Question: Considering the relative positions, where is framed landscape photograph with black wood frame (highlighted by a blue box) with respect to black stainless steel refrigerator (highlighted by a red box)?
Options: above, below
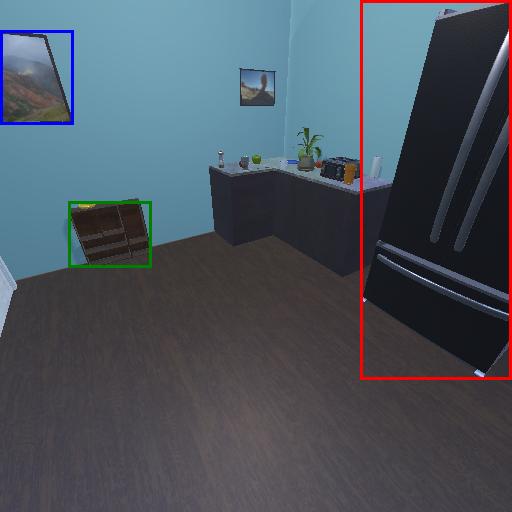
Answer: above